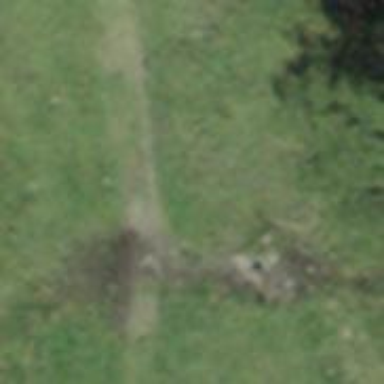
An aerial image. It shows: Grass path with grade4 tracktype.